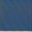
Piece: xx